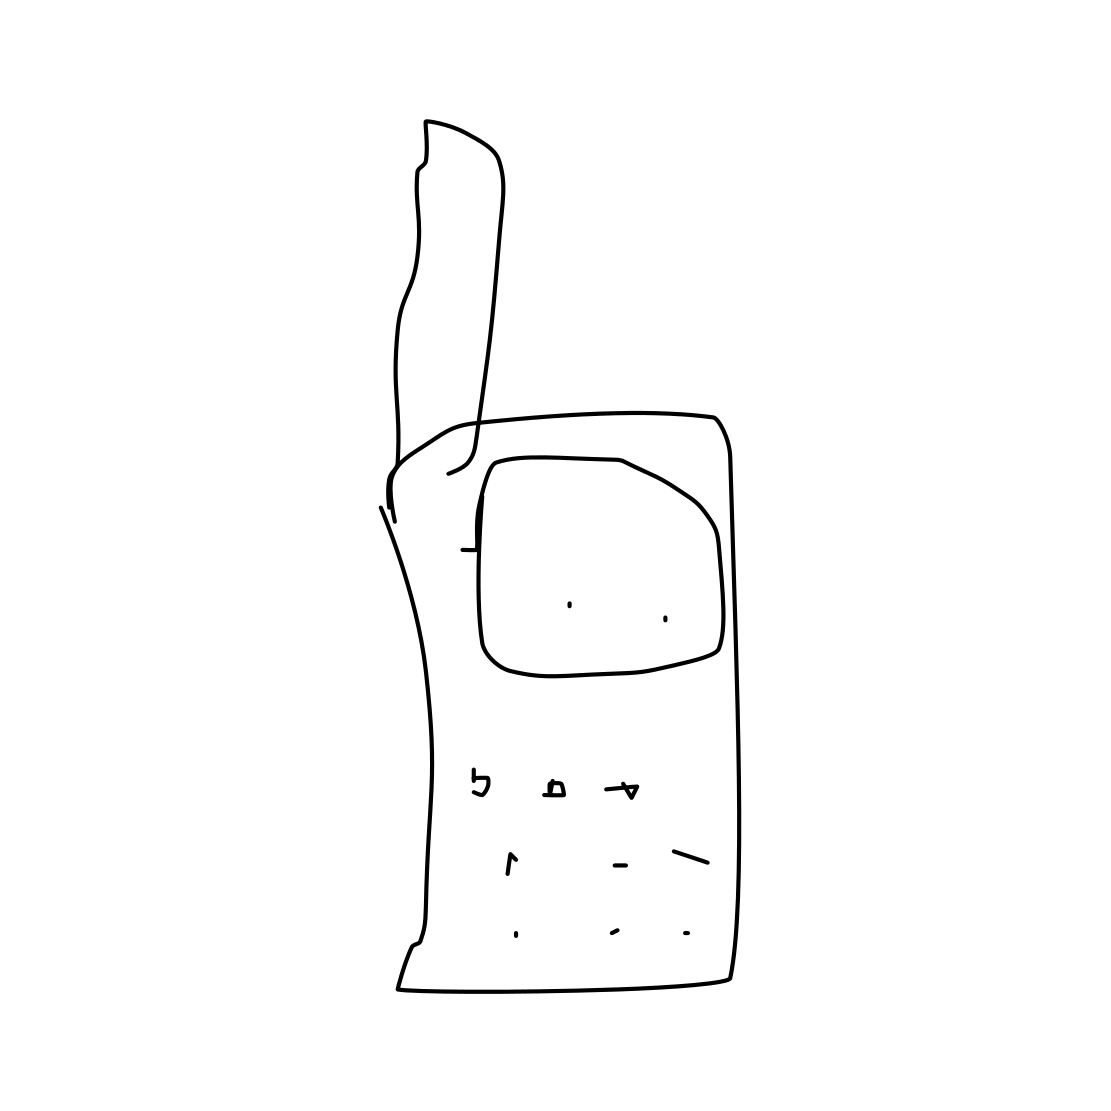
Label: walkie talkie